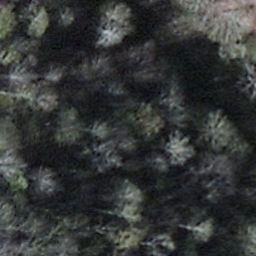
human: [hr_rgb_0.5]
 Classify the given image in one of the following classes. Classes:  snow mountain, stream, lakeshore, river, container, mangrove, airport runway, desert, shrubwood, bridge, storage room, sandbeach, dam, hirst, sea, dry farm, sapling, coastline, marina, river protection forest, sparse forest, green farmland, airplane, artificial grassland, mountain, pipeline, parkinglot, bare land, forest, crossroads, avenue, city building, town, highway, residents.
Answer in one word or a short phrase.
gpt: shrubwood